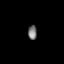
Tissue: skin
Cell type: Others
Senescence score: 0.7594
Nuclear area (px): 121
Mean DAPI intensity: 123.273